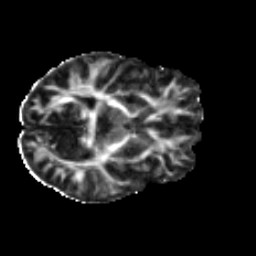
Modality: FA
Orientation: axial
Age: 38
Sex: female
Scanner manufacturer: ge
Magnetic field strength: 3 T
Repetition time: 7.8 s
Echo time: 0.0608 s